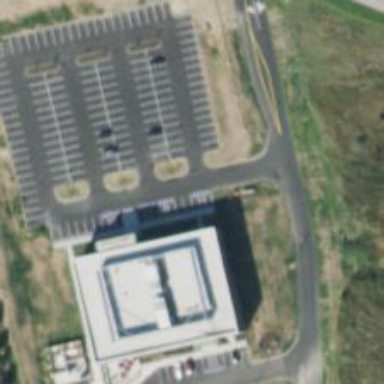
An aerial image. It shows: Parking space.